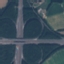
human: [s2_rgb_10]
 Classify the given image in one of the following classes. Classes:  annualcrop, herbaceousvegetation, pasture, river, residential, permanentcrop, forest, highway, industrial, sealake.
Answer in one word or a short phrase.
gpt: Highway